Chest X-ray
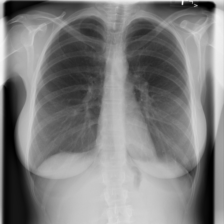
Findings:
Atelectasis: negative
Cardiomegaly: negative
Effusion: negative
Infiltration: negative
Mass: negative
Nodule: negative
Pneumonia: negative
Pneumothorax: negative
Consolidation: negative
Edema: negative
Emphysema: negative
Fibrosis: negative
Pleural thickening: negative
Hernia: negative